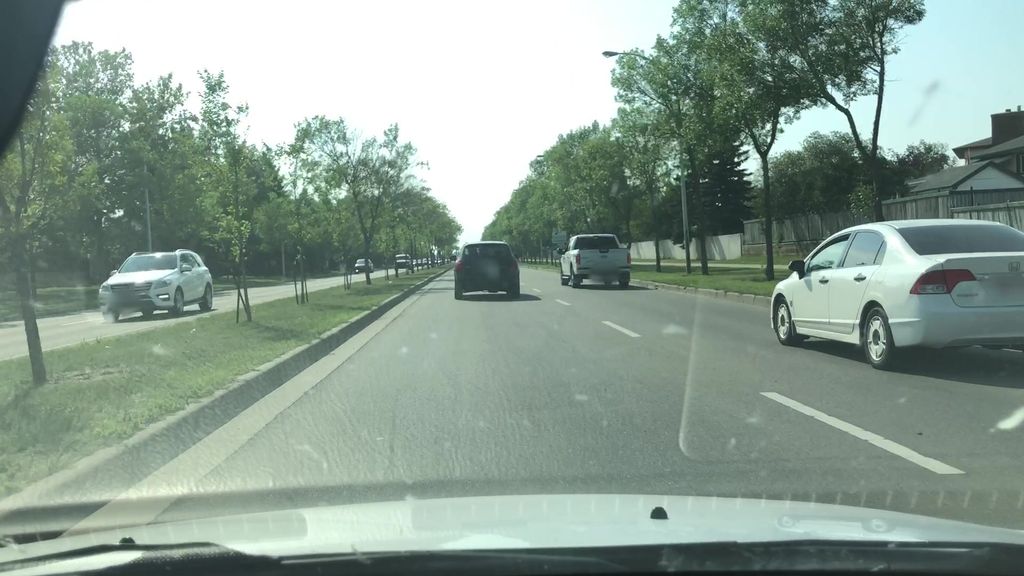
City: edmonton